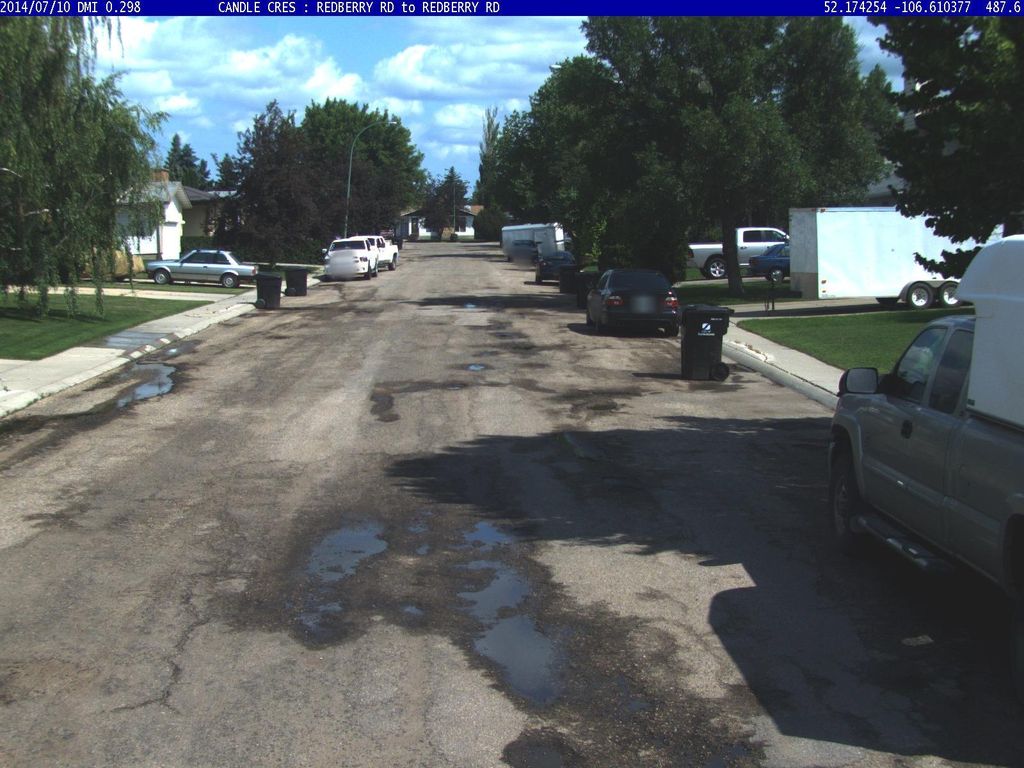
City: saskatoon